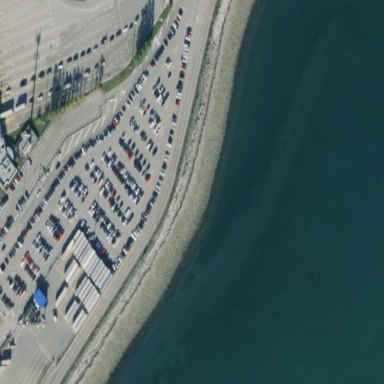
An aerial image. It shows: Parking area with surface parking facilities and park and ride service available.